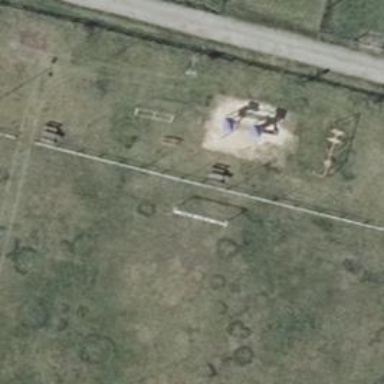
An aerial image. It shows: Playground area for leisure activities on the land.